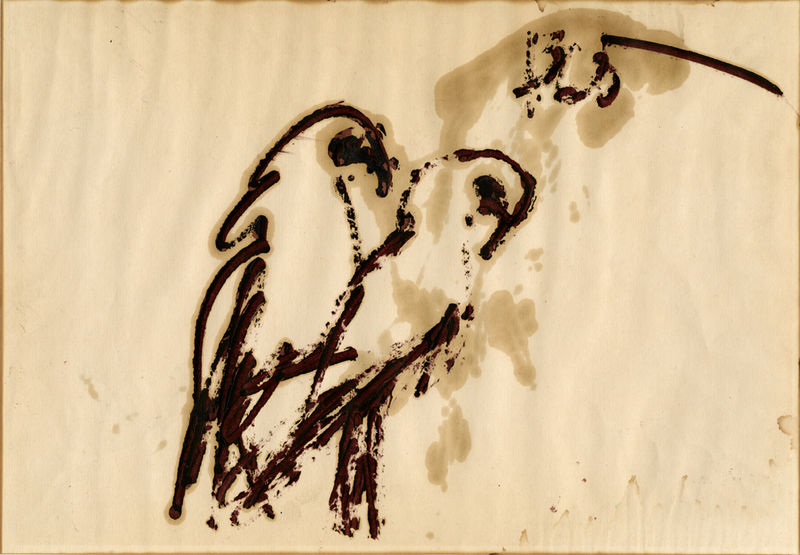
Titel: Two Parrots (A Carp on verso), Two Parrots (A Carp on verso)
Künstler: Anatolii Zverev
Standort: Amherst (Massachusetts, USA)
Institution: Mead Art Museum, Amherst College
Schlagwörter: feathers, oil, red, black, dark, sitting, two, brown, flower, fruit, tree, water, eyes, drawing, paper, bird, line, outline, sketch, birds, couple, wings, abstract, dirt, ink, eye, lines, mark, wash, paint, beak, branch, wing, tee, parrot, parakeets, parrots, stain, smudge, ink drawing, easy, pirate, re, lovebird, oil sketch, bourdeaux, shallow, perching, pigeon, two birds, ink water drawing